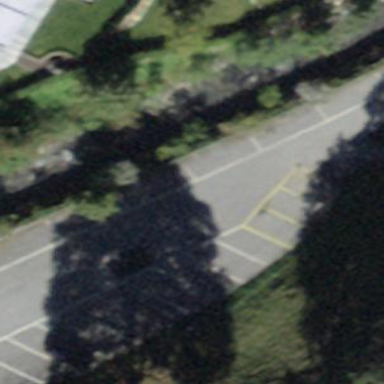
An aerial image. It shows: Parking area with surface.